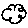
Label: cloud